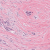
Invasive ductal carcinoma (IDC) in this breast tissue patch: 1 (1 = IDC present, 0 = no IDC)